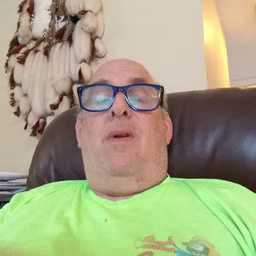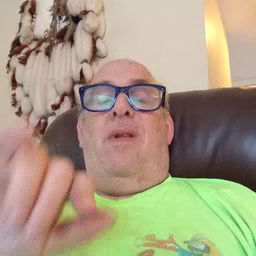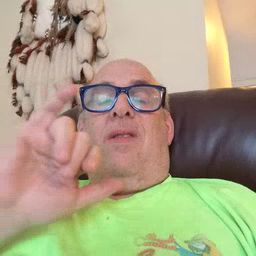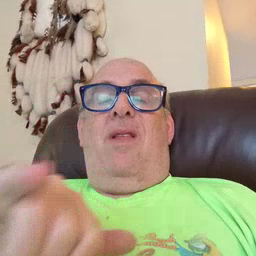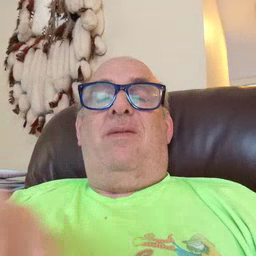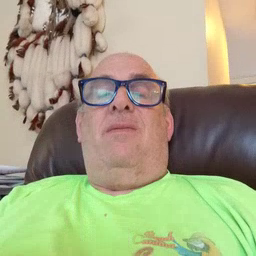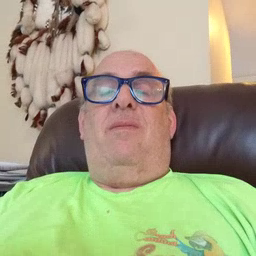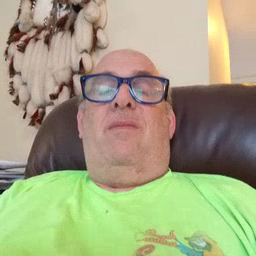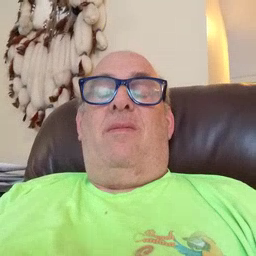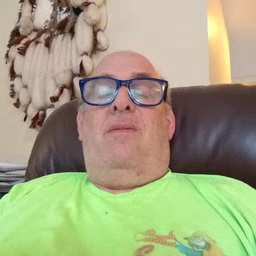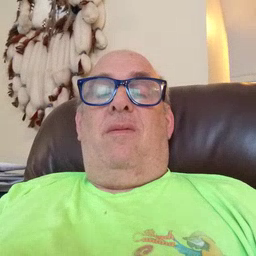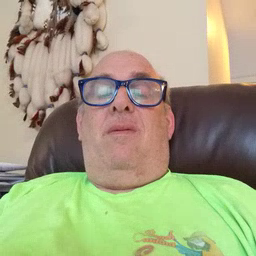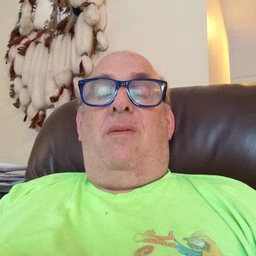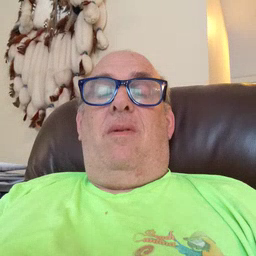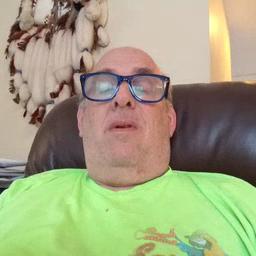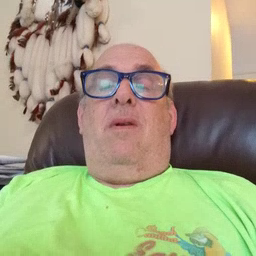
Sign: that